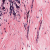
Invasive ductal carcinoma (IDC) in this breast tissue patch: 0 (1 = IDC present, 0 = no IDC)